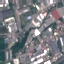
Land use / land cover: Industrial